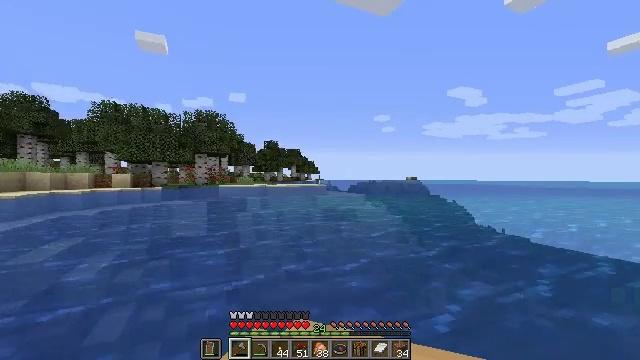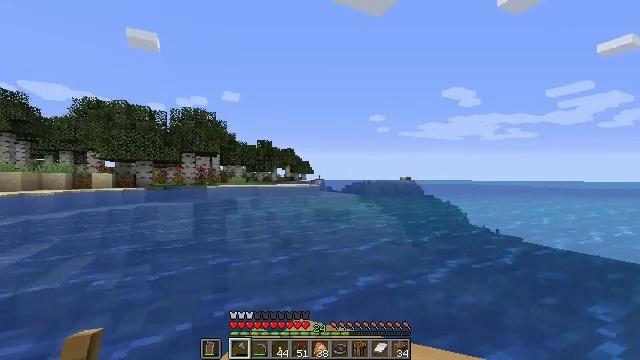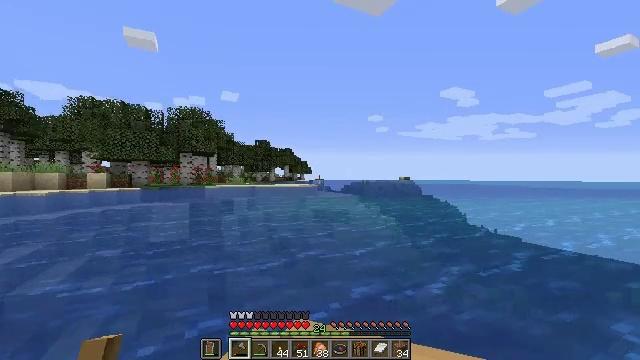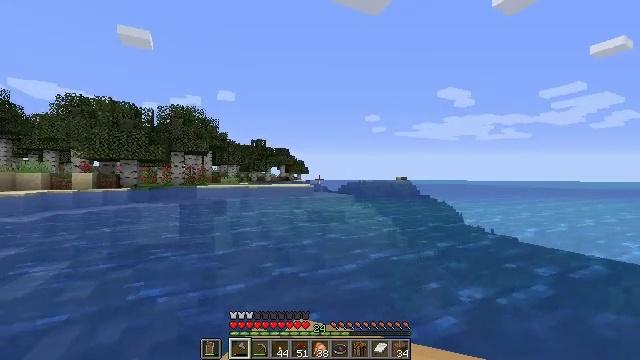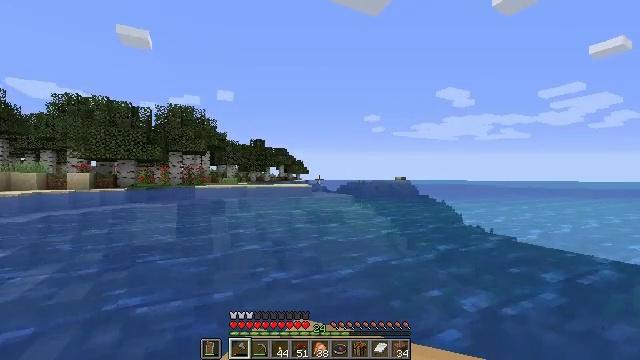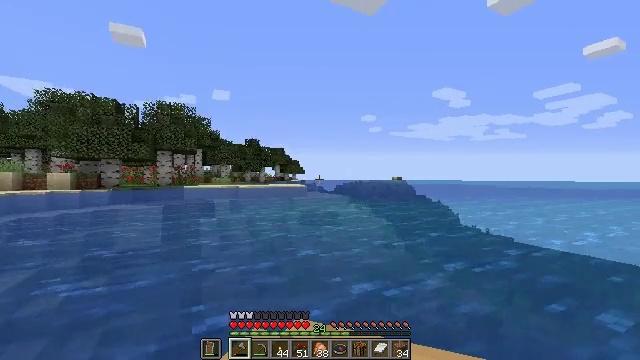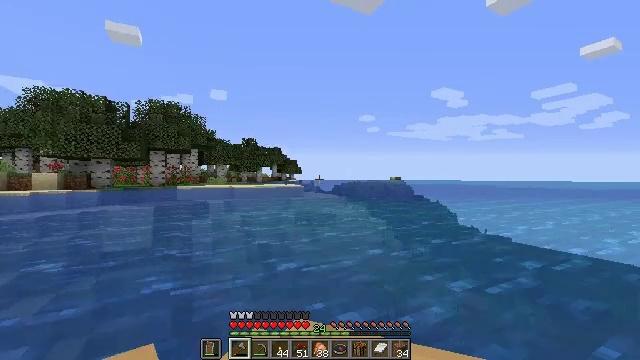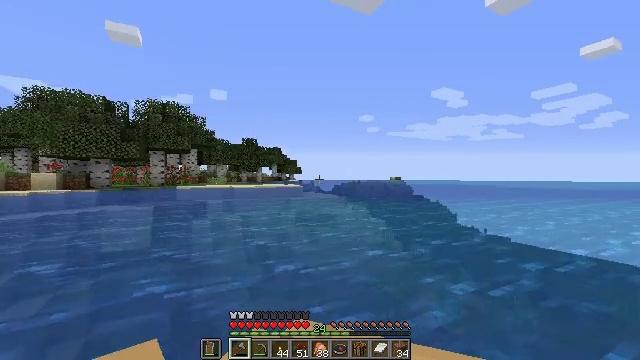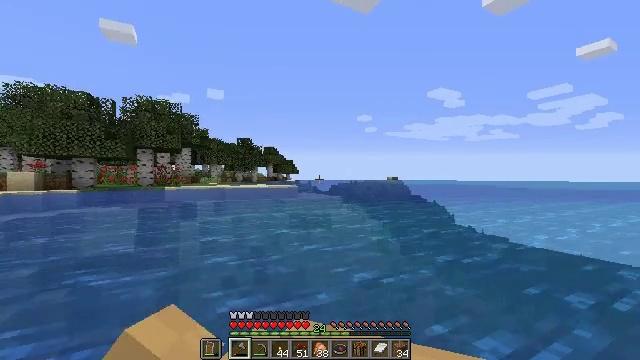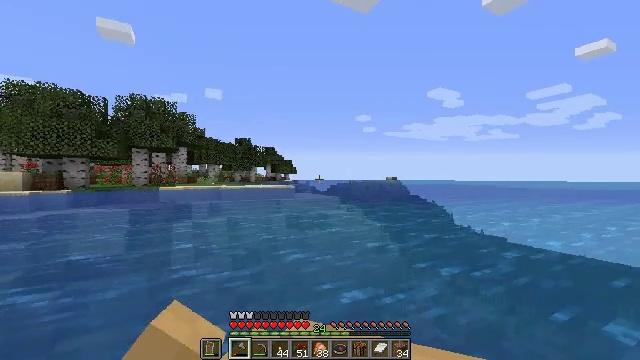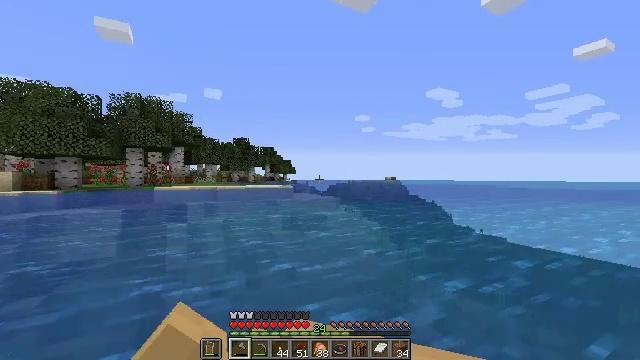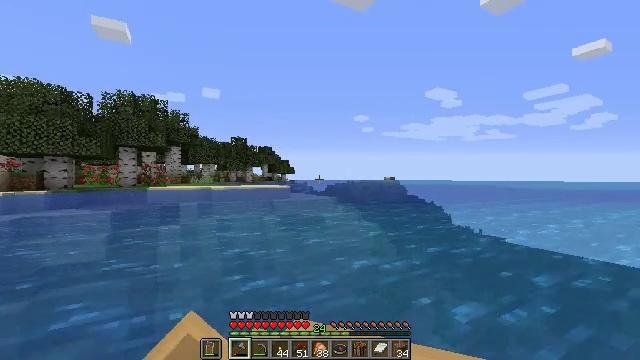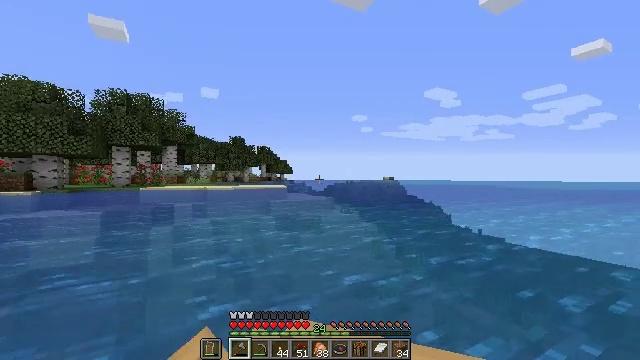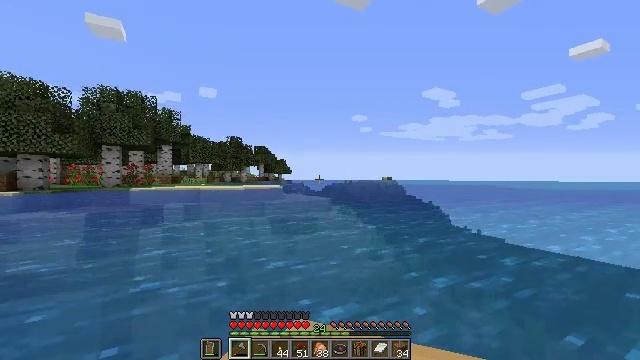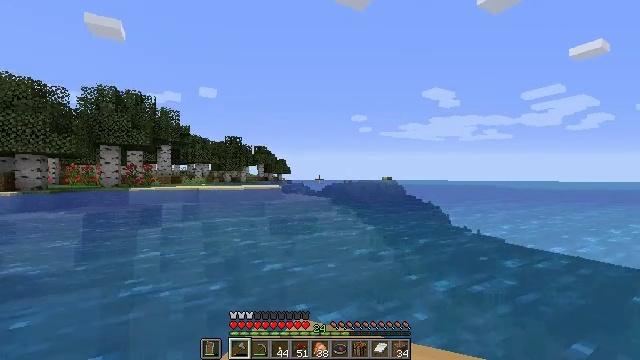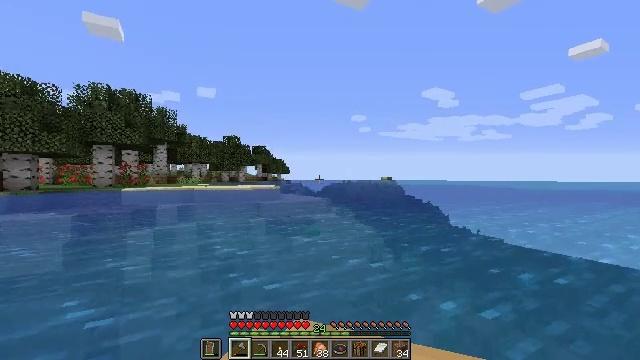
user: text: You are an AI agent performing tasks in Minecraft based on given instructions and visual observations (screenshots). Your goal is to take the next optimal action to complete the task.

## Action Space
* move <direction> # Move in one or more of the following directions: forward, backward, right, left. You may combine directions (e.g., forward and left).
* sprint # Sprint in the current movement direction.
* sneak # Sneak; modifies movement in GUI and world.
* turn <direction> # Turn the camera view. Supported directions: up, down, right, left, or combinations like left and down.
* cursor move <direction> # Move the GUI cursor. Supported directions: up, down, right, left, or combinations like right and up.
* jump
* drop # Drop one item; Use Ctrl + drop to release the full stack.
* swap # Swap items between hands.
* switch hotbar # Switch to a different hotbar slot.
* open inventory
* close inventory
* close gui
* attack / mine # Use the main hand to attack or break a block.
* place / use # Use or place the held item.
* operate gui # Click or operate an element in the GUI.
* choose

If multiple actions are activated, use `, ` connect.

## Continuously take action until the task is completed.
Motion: motion action
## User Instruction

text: Collect sea pickles from the ocean floor.
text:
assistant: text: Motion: move forward
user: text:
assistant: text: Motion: move forward
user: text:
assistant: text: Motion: move forward
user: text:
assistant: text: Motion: move forward
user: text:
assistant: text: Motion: move forward
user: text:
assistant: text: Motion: move forward
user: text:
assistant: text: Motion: move forward
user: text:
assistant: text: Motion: move forward
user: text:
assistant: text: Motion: move forward
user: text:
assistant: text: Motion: move forward
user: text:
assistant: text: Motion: move forward
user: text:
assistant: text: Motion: move forward
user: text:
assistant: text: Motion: move forward
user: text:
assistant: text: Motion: move forward
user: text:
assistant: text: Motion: move forward
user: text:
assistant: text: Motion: move forward
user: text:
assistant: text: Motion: move forward
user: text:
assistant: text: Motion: move forward
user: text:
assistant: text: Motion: move forward and move left
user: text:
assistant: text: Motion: move forward and move left
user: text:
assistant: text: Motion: move forward and move left
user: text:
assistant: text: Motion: move forward
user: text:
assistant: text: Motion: move forward
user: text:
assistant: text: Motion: move forward
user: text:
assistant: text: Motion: move forward
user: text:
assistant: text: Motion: move forward
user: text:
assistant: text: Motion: move forward
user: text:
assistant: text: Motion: move forward
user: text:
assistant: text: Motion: move forward
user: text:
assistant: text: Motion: move forward